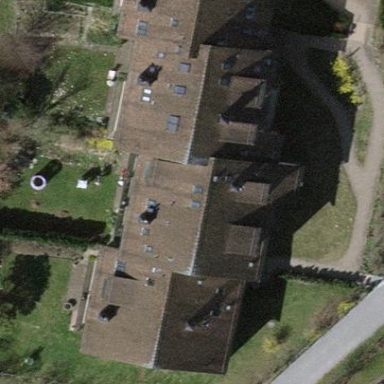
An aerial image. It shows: Building with pitched roof.